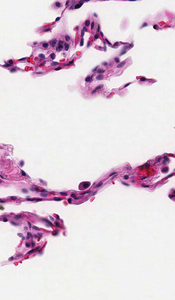
Tumor epithelial tissue: no
Tumor-associated stroma tissue: no
Normal tissue: yes